Interaction volume radius: 5 \u00c5
Interaction volume height: 30 \u00c5
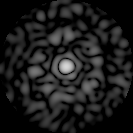
Disorder parameter: 0.8493